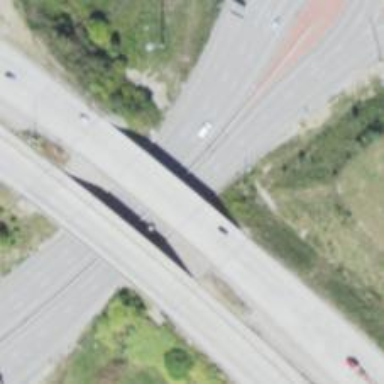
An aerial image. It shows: Primary highway with asphalt surface and diverging diamond interchange (DDI) junction.